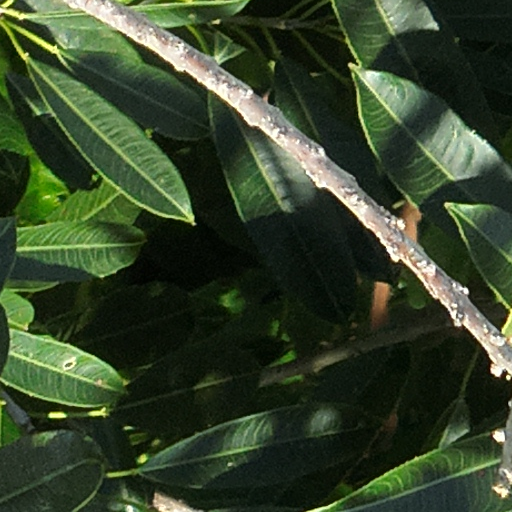
Species: Sapium glandulosum
GBIF accepted scientific name: Sapium glandulosum
Crown area (m\u00b2): 116.986